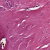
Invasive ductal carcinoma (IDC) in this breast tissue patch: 0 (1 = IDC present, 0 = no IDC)